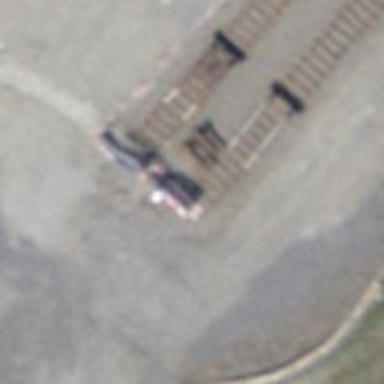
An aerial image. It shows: Railway buffer stop.